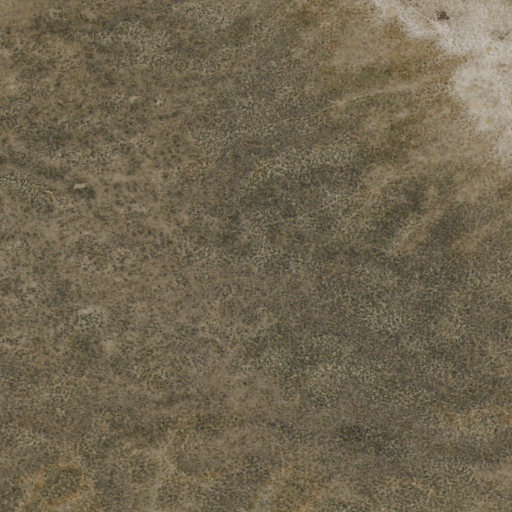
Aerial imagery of plain(s) in Nevada named Evans Lake containing woody wetlands and shrub